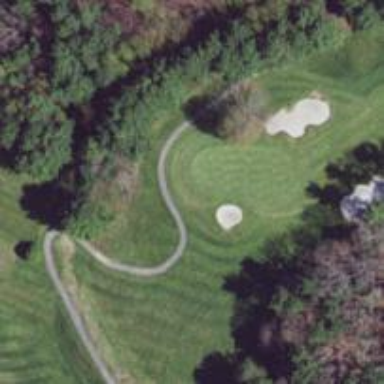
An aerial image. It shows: Pathway for golfing.